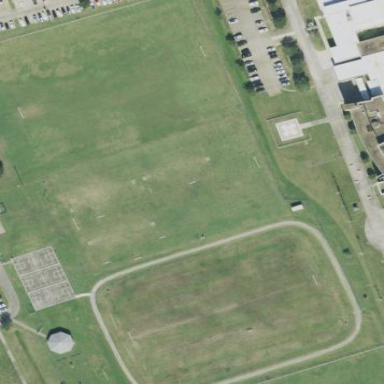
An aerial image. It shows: Soccer pitch for leisure land activities.